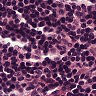
Metastatic tissue present: no